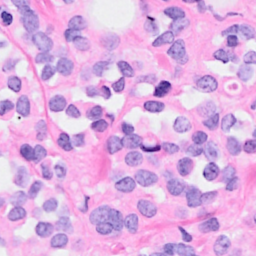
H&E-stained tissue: Breast